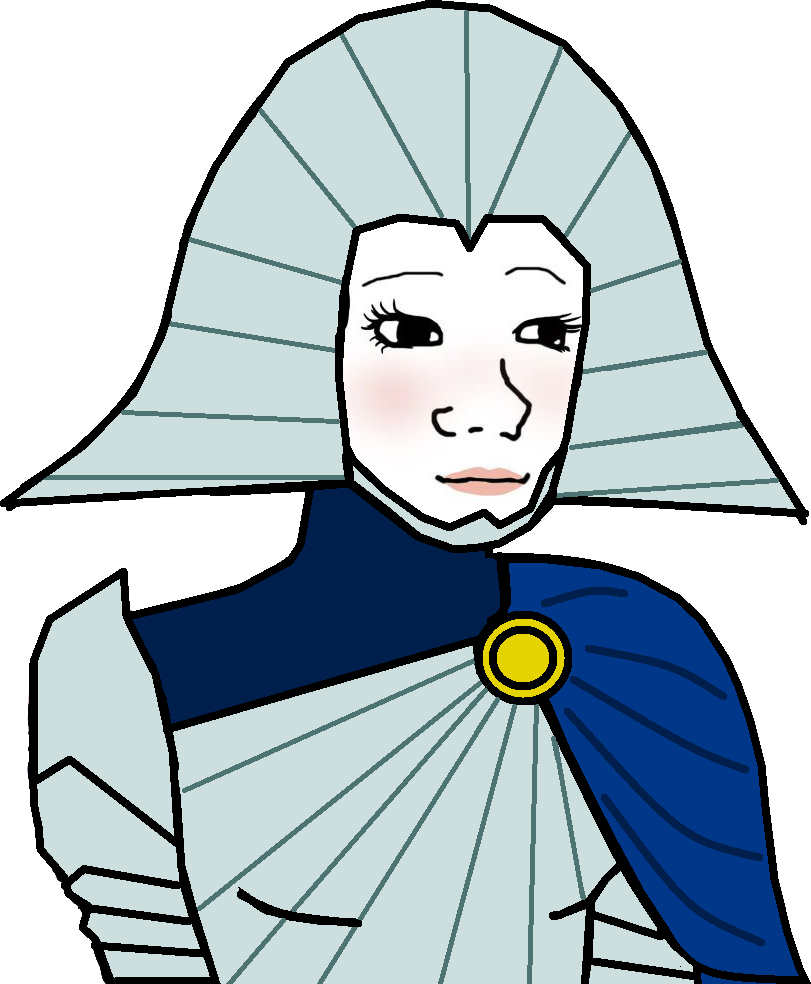
Label: 5_Trad_Wife